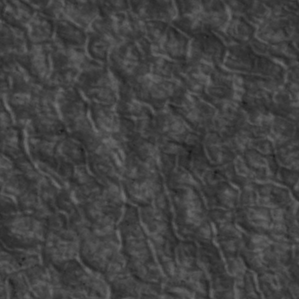
Label: non_frost